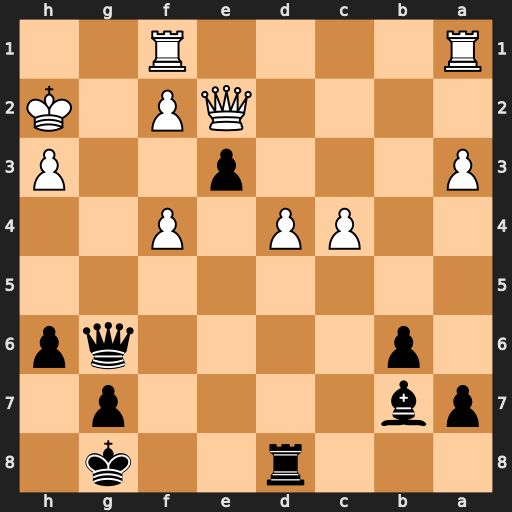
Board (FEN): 3r2k1/pb4p1/1p4qp/8/2PP1P2/P3p2P/4QP1K/R4R2
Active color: b
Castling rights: -
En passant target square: -
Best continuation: Qg2#